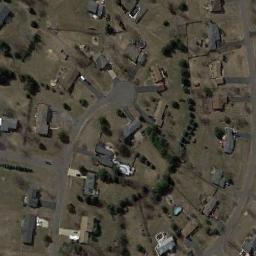
Label: residential